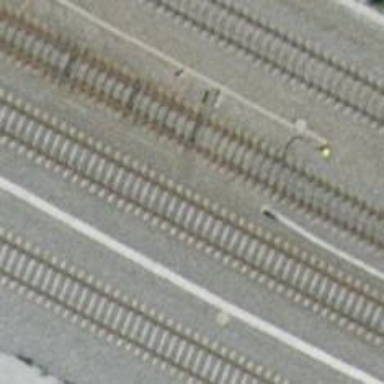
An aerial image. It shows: Railway switch with the turnout on the left side.